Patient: sex M, age 68
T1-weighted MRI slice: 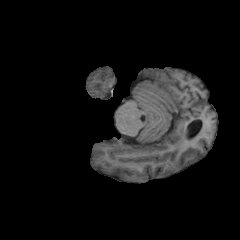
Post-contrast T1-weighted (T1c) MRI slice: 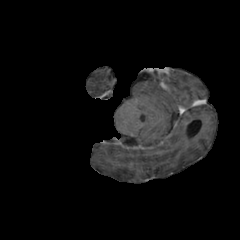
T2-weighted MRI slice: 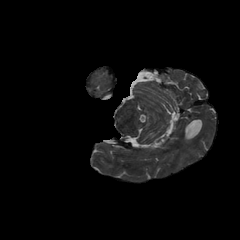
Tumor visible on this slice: no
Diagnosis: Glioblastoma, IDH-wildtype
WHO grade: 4